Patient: sex M, age 57
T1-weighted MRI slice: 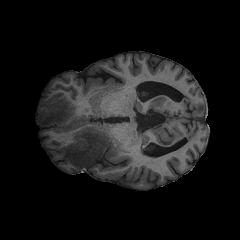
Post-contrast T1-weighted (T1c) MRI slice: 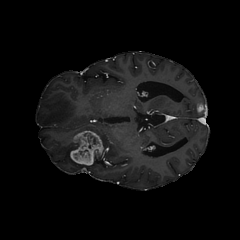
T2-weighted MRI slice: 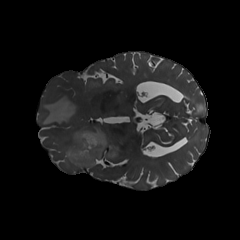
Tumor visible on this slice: yes
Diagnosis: Glioblastoma, IDH-wildtype
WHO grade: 4